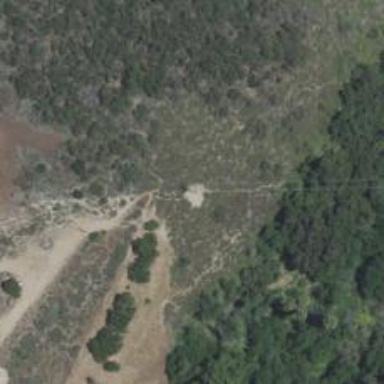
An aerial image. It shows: Power pole.